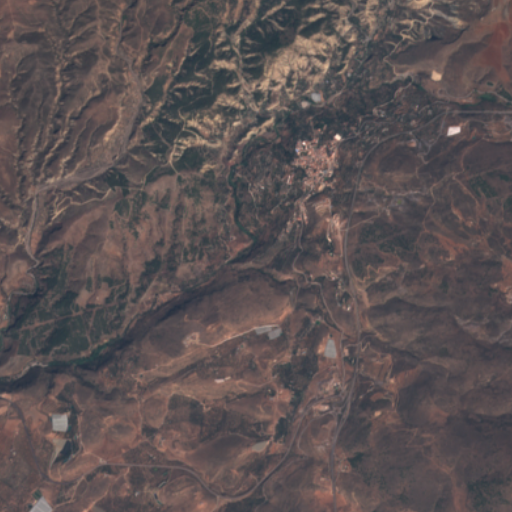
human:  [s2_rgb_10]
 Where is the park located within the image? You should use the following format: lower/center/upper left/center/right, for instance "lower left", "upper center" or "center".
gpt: The park is located in the center of the image.
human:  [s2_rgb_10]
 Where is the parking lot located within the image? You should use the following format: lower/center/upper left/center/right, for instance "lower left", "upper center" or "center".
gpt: The parking lot is located in the lower right of the image.
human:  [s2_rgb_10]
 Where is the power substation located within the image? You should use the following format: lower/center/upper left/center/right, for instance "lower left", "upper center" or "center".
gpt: The power substation is located in the center of the image.
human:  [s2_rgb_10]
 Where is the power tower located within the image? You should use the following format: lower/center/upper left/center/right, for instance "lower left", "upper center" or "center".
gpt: There is no power tower in the image.